A time-domain waveform of one vibration snapshot from a rolling-element bearing is shown. What is the most likely bearing condition (normal, inner_race, outer_race, ball)?
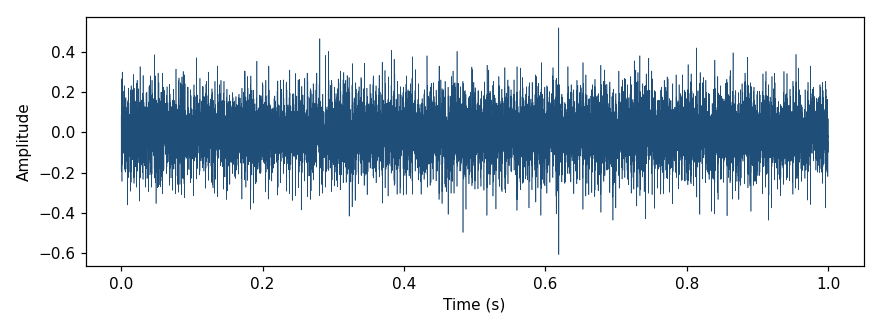
Answer: outer_race